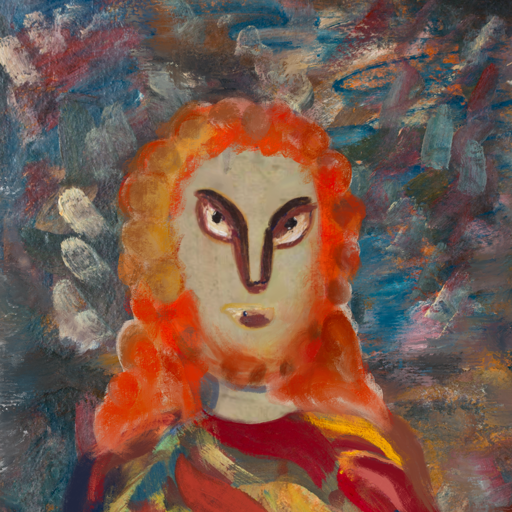
Background: Boggyland, Head And Neck Front: Hill_Girl, Face Front: After_Raid, Bust: Mother_And_Son_Son, Hair Front: Rupkatha, Head Accessory: Blank, Second Necklace: Blank, Necklace: Blank, Baby: Blank